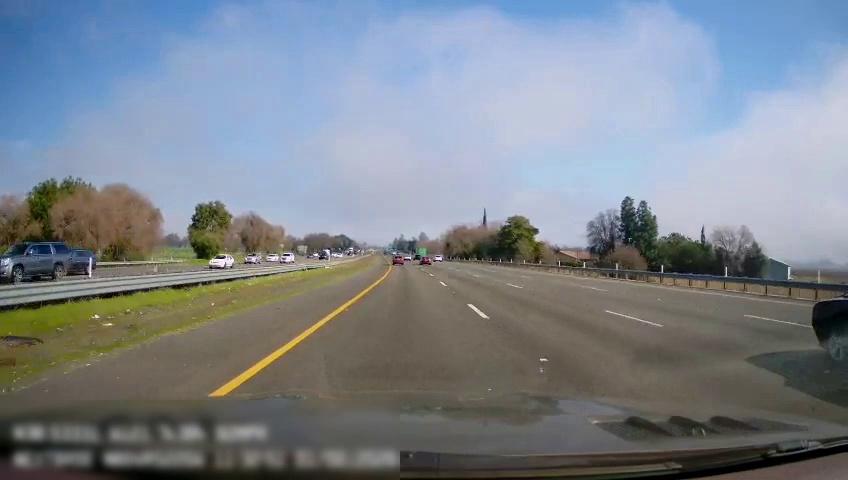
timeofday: Day
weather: Sunny
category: Drivable Space
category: Drivable Space
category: Vehicles | SUV
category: Vehicles | SUV
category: Vehicles | Car
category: Vehicles | Car
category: Vehicles | Car
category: Vehicles | SUV
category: Vehicles | Car
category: Vehicles | Car
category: Lanes | Current Lane
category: Lanes | Current Lane
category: Lanes | Alternate Lane
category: Lanes | Alternate Lane
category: Lanes | Alternate Lane